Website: ulta-beauty
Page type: address-validator
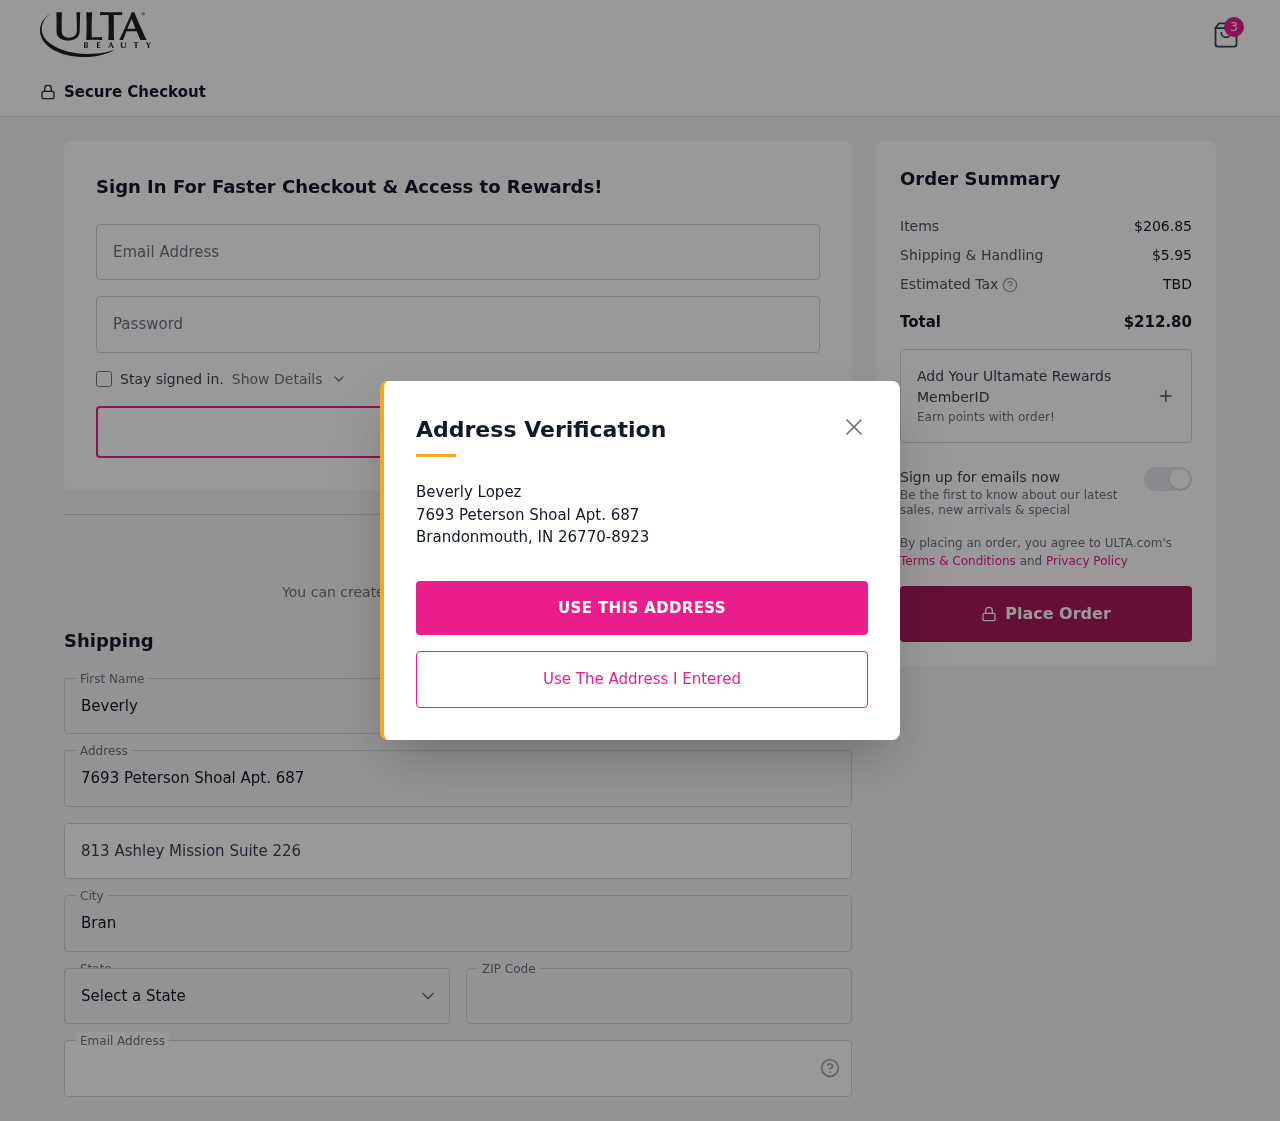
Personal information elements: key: PII_CITY
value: Brandonmouth
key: PII_EMAIL
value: blopez@hotmail.com
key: PII_FIRSTNAME
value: Beverly
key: PII_LASTNAME
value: Lopez
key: PII_POSTCODE
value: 26770
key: PII_STATE_ABBR
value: IN
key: PII_STREET
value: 7693 Peterson Shoal Apt. 687
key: PII_STREET2
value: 7693 Peterson Shoal Apt. 687
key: PII_STREET2
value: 813 Ashley Mission Suite 226
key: PII_FULLNAME2
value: Beverly Lopez
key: PII_CITY2
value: Brandonmouth
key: PII_STATE_ABBR2
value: IN
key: PII_POSTCODE_FULL
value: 26770
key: PII_POSTCODE_EXT
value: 8923
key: PII_POSTCODE_NUMERIC
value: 26770
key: PII_POSTCODE_EXT_NUMERIC
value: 8923
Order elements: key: ORDER_NUM_ITEMS
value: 3
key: ORDER_SUBTOTAL
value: $206.85
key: ORDER_SHIPPING_COST
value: $5.95
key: ORDER_TOTAL
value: $212.80